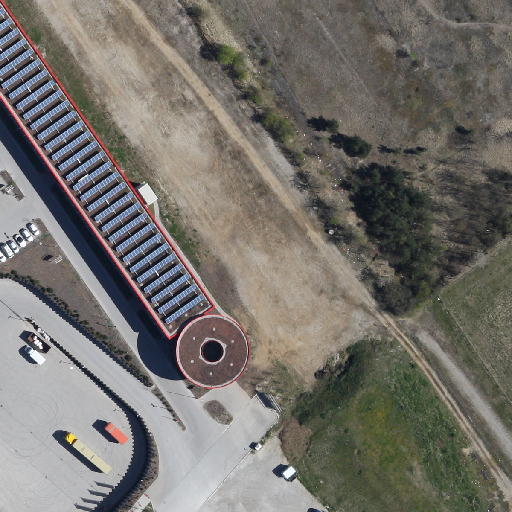
Referring expression: car in the parking area